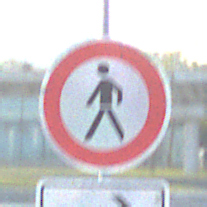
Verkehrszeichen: VerbotFussgaenger
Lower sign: RichtungsangabeDurchPfeile5
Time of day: SunriseSunset
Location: Outdoor (Urban)
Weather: Clear
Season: NotSpecified
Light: Natural